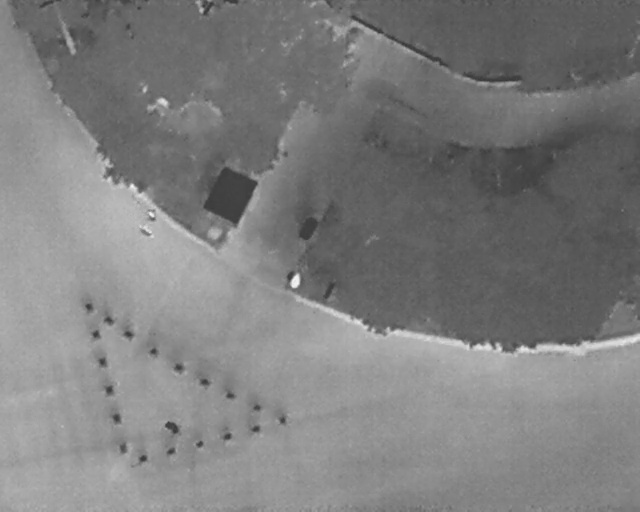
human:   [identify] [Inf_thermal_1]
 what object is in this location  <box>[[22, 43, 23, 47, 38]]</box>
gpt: <ref>1 medium person at the left</ref>

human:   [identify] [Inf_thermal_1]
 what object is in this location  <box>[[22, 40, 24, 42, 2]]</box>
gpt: <ref>1 small person at the left</ref>